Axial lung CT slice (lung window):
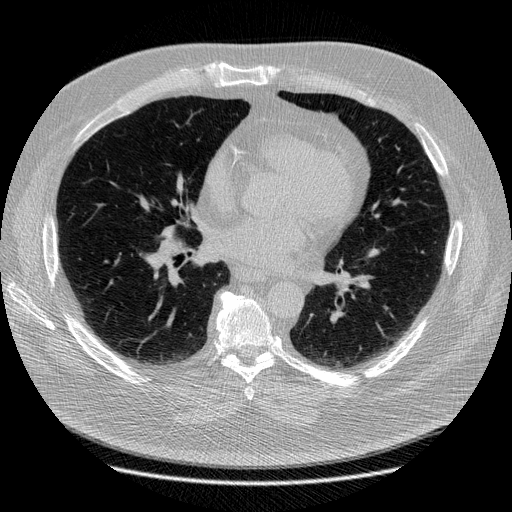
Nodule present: no